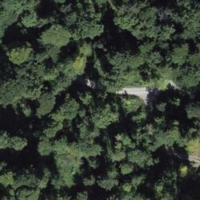
EUNIS habitat code: 43
Species observed at this site:
Petasites albus